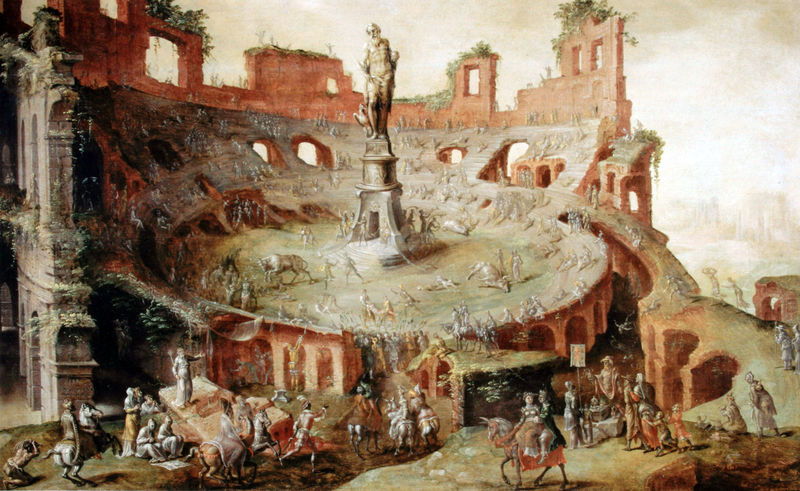
Titel: Stierkämpfe in einer antiken Arena
Künstler: Maerten van Heemskerck
Standort: Lille
Institution: Musée des Beaux-Arts
Schlagwörter: blätter, gemälde, himmel, kampf, körper, mann, schatten, weiß, frauen, grün, menschen, ocker, fenster, frau, grau, licht, mitte, männer, schwarz, szene, säule, zeichnung, gebäude, rot, tiere, weg, beige, malerei, menge, alt, bart, architektur, sockel, stein, bild, feld, gräser, sträucher, figur, pflanzen, theater, rosa, esel, kreis, pferd, pferde, reiter, rund, turm, garten, skulptur, statue, modell, ansicht, bogen, vedute, zuschauer, fahne, flagge, mauer, backstein, treiben, rang, schlacht, staffage, soldaten, plastik, podest, tor, arena, bögen, eingang, gang, keller, ruine, antike, greis, denkmal, kreise, plakat, volk, arkaden, rom, gemäuer, römer, stierkampf, antik, griechisch, pfers, liebende, rundbögen, obelisk, zerstört, kulisse, spiele, rampe, gestrüpp, jupiter, ochsen, stier, stiere, kreisel, spielzeug, ruinös, paare, unterirdisch, amphitheater, gladiator, kolosseum, martyrium, andreas, colosseum, kämpfe, verwittert, teiter, rotonda, konfus, amphietheater, tierkämpfe, himmel menschen